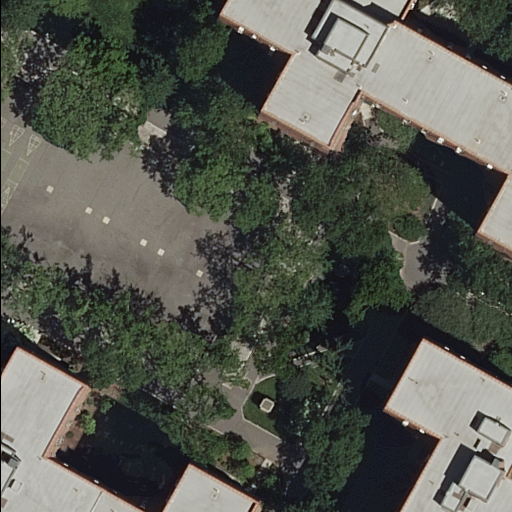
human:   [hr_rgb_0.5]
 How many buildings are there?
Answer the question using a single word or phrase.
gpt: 2

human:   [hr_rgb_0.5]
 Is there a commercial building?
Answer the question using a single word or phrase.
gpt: no

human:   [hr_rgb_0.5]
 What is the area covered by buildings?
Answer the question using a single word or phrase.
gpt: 1677m2

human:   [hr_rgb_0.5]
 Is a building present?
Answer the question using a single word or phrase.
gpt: yes

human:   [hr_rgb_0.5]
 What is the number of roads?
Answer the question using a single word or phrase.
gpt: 1

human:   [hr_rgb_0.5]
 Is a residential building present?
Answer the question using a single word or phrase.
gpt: yes

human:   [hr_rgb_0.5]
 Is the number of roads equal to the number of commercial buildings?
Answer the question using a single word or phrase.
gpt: no

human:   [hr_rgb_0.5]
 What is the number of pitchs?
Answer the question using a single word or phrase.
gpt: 2

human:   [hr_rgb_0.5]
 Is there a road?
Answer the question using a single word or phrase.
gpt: yes

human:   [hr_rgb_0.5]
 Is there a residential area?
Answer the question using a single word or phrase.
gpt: yes

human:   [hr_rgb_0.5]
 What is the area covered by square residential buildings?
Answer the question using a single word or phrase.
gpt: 0m2

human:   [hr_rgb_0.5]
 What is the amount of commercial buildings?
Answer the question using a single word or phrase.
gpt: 0

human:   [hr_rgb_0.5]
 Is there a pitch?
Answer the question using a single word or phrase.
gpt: yes

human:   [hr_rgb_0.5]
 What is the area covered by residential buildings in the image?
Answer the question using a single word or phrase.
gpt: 1677m2

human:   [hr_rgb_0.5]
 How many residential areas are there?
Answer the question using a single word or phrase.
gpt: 1

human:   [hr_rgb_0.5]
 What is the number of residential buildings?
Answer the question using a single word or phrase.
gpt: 2

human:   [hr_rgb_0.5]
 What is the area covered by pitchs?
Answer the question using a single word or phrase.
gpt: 1968m2

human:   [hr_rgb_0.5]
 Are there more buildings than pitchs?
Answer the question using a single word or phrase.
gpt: no

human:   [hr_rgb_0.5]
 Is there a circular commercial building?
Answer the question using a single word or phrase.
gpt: no

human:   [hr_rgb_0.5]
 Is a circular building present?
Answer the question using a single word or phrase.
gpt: no

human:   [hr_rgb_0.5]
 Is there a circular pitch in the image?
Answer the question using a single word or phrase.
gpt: no

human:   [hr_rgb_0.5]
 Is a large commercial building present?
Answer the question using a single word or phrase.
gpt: no

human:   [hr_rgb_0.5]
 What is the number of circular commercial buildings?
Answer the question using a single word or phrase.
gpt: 0

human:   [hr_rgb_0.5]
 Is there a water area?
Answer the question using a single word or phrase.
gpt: no

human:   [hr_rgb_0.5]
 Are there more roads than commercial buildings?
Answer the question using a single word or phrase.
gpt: yes

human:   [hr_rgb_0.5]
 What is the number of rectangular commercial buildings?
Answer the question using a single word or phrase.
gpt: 0

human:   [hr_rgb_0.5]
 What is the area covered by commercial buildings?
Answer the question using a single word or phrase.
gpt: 0m2

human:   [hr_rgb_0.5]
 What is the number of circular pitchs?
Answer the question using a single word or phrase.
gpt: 0

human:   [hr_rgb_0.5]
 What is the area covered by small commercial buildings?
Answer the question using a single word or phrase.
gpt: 0m2

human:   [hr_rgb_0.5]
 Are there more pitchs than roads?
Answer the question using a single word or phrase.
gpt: yes

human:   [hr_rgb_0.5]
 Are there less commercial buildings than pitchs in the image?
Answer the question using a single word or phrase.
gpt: yes

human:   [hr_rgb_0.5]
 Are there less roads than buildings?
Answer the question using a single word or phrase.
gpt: yes

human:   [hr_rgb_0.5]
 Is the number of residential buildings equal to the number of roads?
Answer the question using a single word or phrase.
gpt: no

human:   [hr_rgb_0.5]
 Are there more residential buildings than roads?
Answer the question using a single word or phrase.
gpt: yes

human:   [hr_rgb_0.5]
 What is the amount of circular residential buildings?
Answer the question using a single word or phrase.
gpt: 0

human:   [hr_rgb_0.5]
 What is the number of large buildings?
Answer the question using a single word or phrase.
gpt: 1

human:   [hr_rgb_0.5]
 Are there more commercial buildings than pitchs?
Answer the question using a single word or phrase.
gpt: no

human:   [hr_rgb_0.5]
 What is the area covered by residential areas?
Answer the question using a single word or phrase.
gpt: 10614m2

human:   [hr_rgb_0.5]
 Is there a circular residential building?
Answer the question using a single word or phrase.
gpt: no

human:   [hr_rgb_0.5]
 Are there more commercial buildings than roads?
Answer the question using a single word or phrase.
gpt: no

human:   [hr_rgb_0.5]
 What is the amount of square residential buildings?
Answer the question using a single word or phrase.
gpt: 0

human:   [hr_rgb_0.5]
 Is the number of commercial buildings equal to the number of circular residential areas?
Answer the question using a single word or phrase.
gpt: yes

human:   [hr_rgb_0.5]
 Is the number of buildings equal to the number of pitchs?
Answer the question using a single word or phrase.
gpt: yes

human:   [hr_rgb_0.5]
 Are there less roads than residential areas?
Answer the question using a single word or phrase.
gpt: no

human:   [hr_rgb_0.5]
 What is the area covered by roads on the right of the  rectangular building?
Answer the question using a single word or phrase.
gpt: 0m2

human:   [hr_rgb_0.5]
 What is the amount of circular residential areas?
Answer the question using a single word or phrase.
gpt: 0

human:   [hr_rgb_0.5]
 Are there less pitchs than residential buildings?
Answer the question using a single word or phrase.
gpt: no

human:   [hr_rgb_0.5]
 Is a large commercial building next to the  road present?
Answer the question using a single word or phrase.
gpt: no

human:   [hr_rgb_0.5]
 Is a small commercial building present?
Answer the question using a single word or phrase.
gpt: no

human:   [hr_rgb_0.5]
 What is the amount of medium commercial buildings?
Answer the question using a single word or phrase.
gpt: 0

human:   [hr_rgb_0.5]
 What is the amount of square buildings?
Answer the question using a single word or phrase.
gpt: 0

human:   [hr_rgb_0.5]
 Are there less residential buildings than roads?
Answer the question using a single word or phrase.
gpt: no

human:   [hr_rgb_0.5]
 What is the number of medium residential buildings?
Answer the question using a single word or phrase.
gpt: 1

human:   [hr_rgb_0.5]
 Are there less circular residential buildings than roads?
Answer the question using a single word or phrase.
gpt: yes

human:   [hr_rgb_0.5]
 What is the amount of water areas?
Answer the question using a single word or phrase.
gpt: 0

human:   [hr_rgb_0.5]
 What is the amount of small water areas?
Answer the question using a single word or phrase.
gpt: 0

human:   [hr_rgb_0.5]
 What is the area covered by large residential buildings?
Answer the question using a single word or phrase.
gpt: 1534m2

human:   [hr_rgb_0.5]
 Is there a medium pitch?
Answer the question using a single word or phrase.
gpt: no

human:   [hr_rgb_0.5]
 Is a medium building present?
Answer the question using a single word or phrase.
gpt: yes

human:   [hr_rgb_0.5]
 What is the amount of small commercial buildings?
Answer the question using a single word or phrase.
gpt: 0

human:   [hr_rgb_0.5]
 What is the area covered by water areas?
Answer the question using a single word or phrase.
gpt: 0m2

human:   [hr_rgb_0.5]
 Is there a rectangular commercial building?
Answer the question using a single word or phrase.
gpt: no

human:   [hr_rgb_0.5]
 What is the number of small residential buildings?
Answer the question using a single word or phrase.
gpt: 0

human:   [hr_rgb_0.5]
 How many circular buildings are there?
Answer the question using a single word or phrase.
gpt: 0